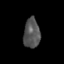
Tissue: skin
Cell type: Others
Senescence score: 0.281
Nuclear area (px): 476
Mean DAPI intensity: 84.204